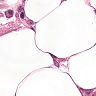
Metastatic tissue present: yes